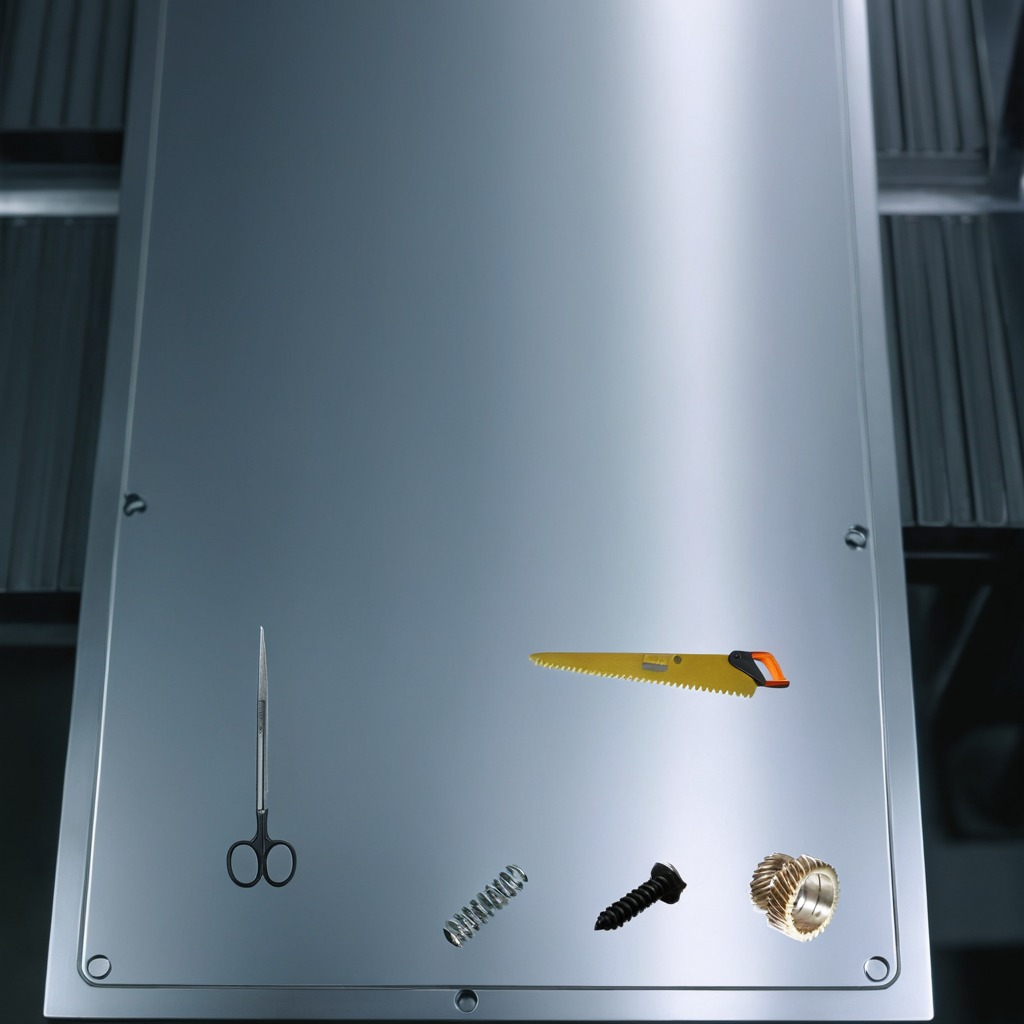
A steel gear with teeth, a metal machine screw, a coiled metal spring, a handheld metal saw, and a pair of scissors are lying on the metal table in a machine shop under fluorescent lights.